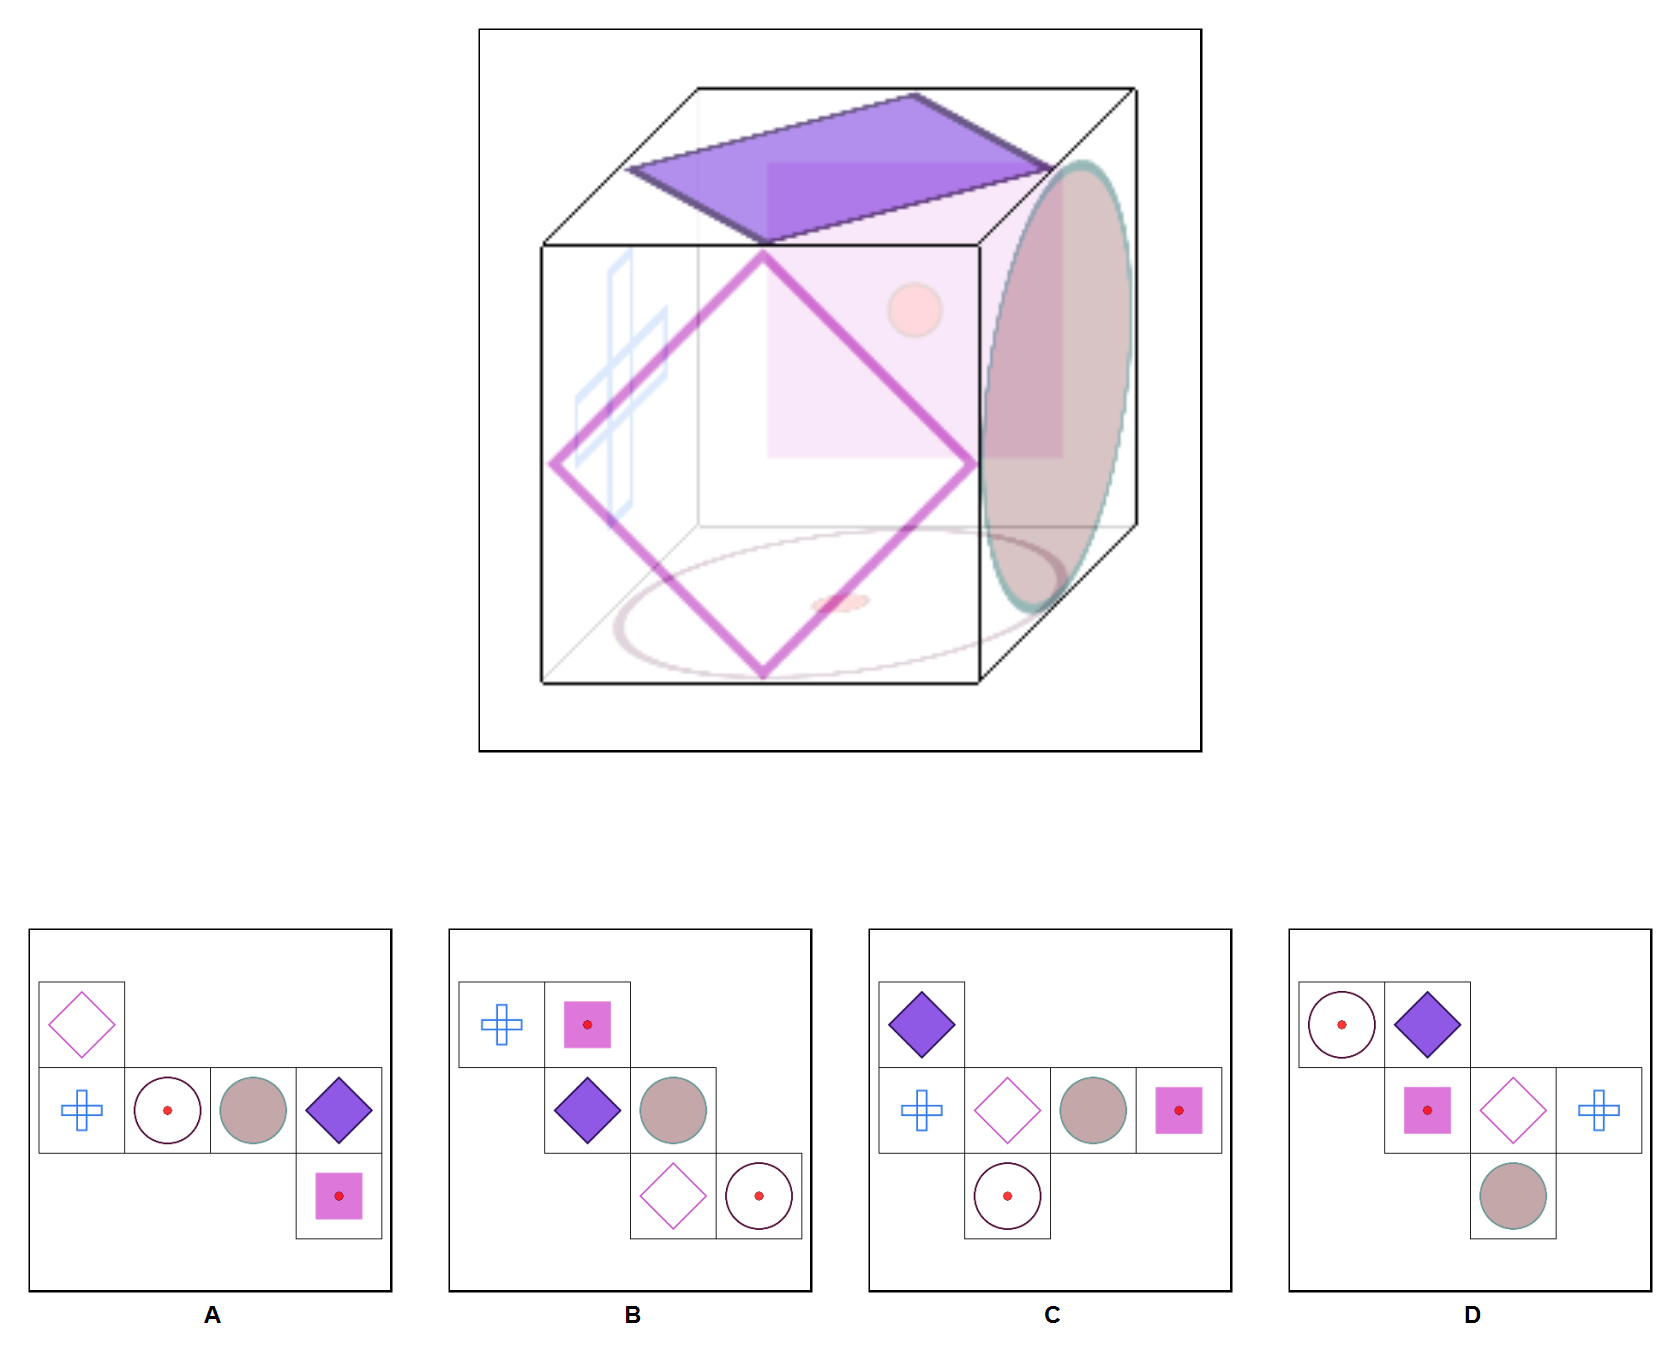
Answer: D